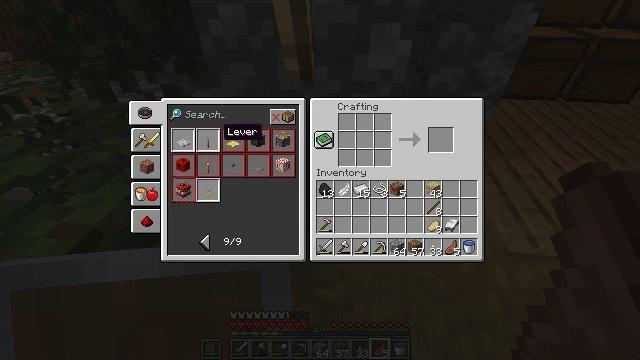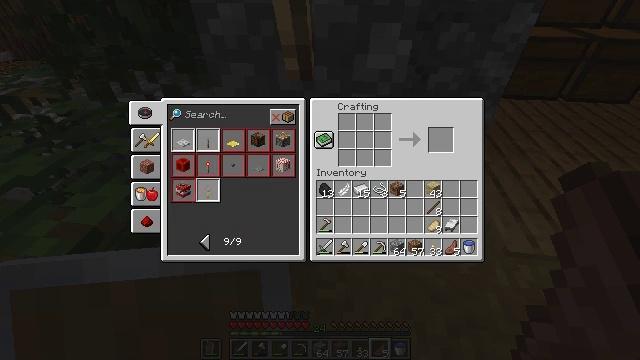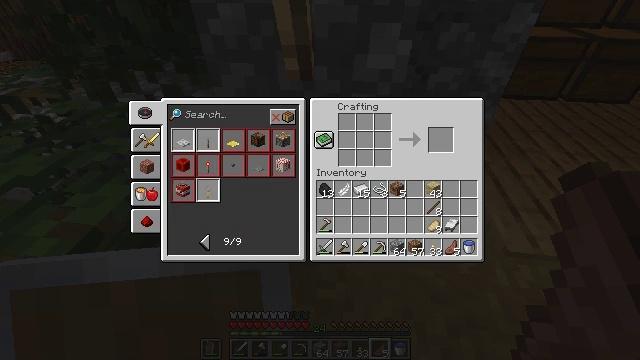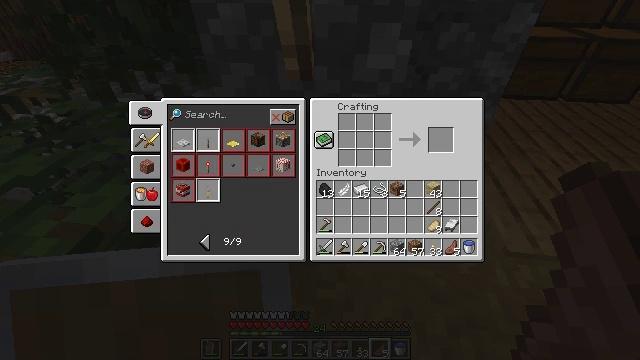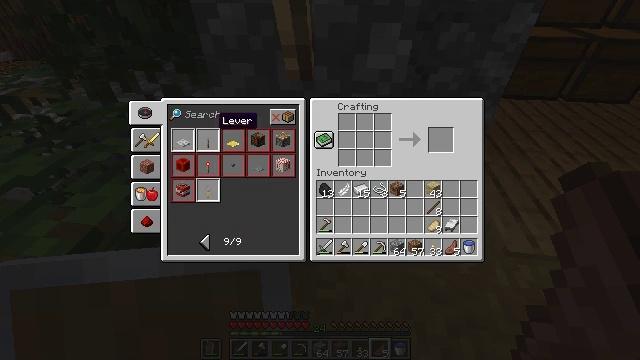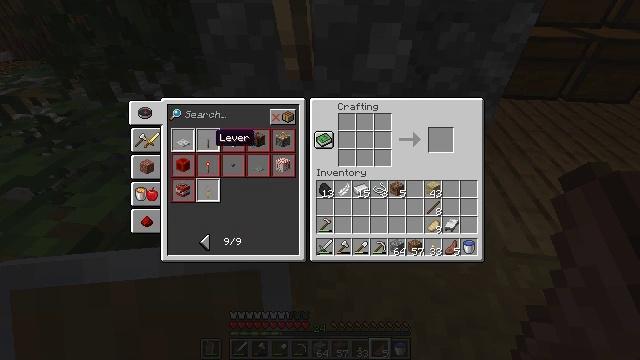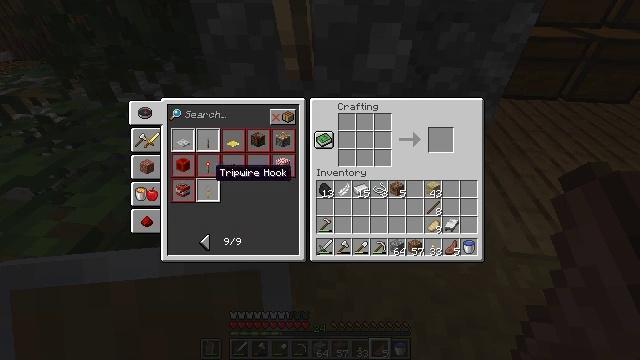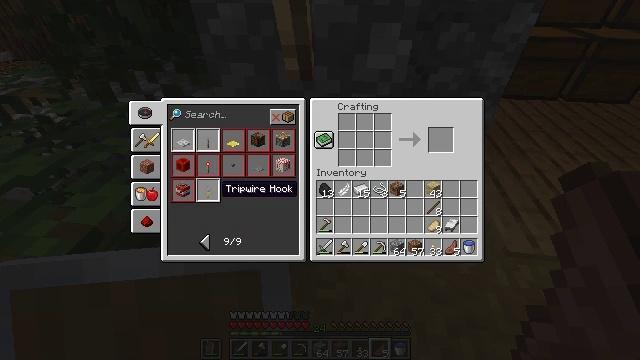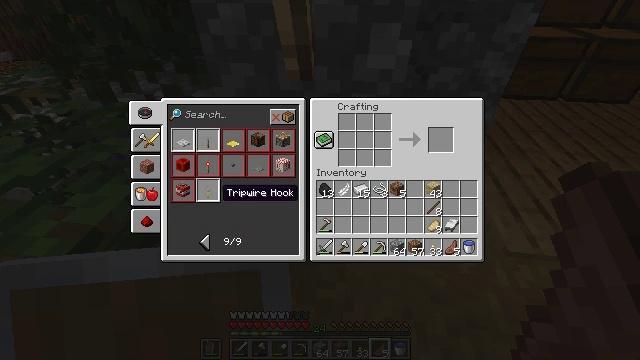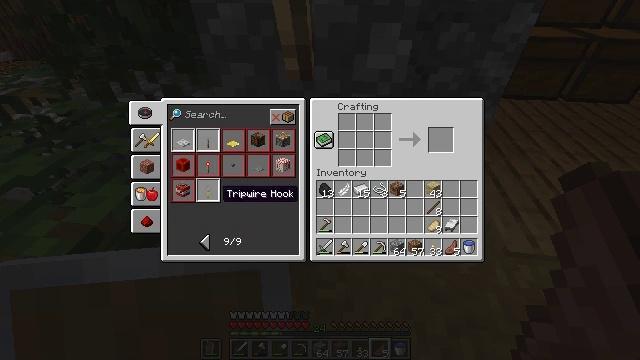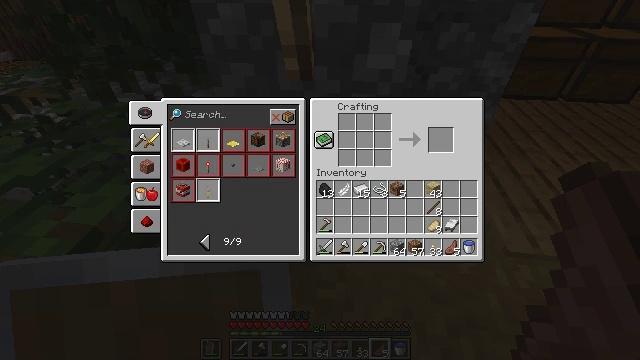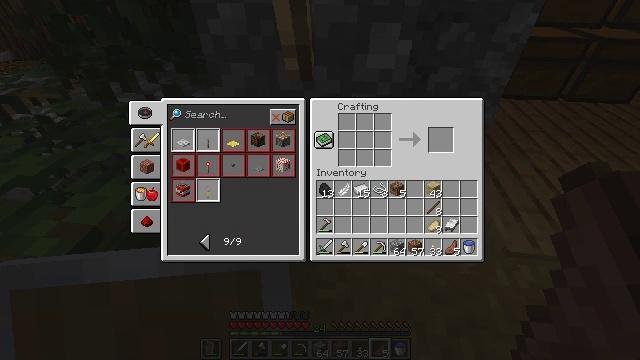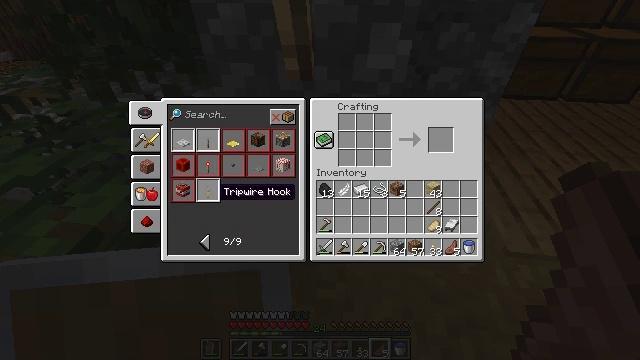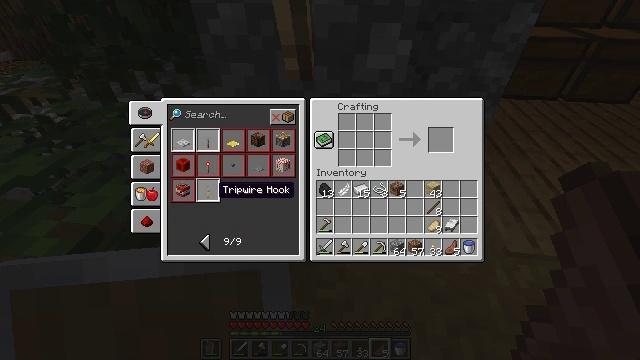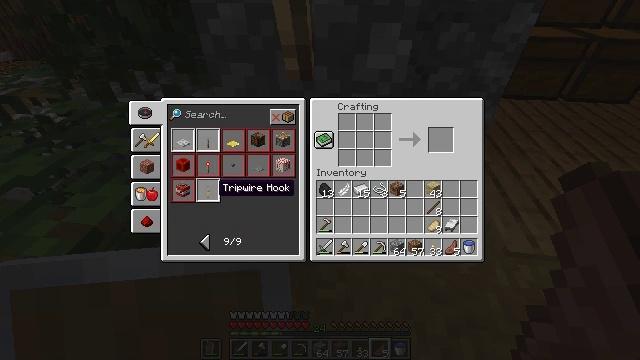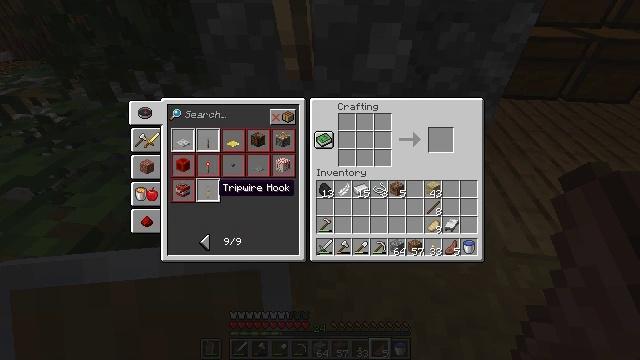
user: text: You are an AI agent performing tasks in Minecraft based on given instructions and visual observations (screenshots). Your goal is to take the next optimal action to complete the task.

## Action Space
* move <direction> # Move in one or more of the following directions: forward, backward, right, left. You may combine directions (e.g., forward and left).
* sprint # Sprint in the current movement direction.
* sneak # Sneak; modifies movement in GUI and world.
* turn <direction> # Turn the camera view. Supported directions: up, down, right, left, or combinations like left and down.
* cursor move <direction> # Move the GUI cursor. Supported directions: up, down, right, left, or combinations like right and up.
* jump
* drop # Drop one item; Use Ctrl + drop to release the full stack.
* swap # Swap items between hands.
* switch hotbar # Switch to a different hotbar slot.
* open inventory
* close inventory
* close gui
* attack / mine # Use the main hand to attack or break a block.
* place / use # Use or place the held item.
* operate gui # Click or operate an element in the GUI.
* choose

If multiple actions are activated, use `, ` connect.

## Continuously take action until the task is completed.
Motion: motion action
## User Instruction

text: Craft a tripwire hook at the crafting table.
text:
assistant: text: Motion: cursor move up
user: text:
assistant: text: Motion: no_op
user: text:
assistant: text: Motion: no_op
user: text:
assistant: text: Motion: no_op
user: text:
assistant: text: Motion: cursor move down
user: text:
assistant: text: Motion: cursor move down
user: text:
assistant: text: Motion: cursor move down
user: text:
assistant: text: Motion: no_op
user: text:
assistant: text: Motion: no_op
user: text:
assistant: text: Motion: no_op
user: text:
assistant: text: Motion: no_op
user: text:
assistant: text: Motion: no_op
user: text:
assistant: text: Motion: no_op
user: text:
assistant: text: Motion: no_op
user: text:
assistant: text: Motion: no_op
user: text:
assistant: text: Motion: no_op
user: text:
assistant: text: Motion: no_op
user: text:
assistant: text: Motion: no_op
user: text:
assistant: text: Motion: no_op
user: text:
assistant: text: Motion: no_op
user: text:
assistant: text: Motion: no_op
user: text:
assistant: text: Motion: no_op
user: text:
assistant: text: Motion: no_op
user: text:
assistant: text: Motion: no_op
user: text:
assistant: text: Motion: no_op
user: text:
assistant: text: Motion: no_op
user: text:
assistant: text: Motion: no_op
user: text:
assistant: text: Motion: no_op
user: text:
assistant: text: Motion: no_op
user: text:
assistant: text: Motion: no_op